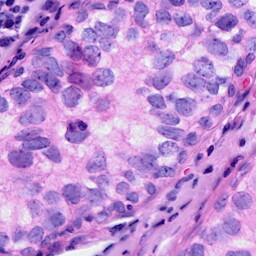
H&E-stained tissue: Breast